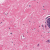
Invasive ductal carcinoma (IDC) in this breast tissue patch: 0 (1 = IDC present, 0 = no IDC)